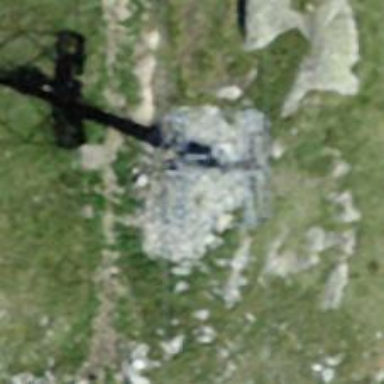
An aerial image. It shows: Pylon for aerialway.